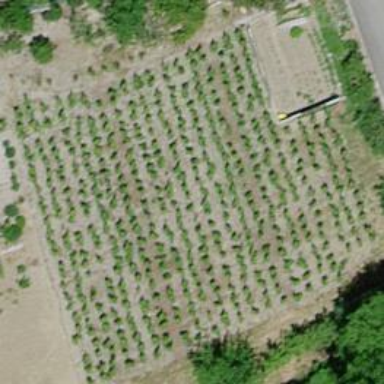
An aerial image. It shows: Vineyard with grape crops.